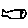
Label: fish